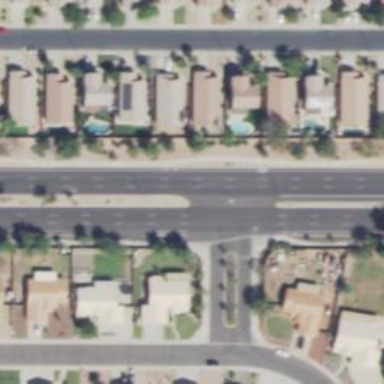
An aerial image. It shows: Smooth asphalt road in residential area.